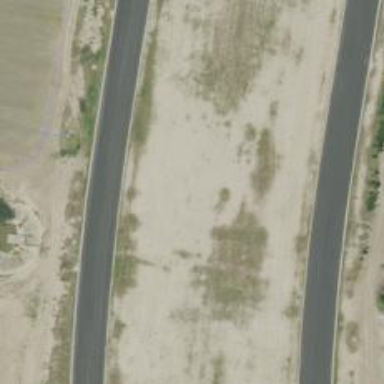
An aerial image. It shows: Asphalt surface.